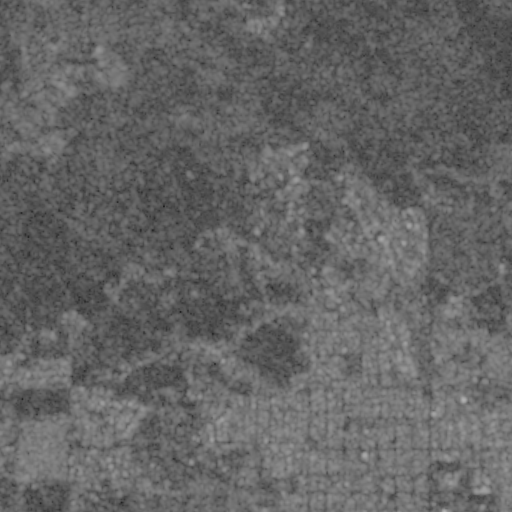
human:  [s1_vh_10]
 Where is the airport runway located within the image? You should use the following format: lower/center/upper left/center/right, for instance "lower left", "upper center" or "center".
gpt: The airport runway is located in the upper right of the image.
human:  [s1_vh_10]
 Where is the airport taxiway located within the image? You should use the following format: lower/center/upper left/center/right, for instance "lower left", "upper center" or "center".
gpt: The airport taxiway is located in the upper right of the image.
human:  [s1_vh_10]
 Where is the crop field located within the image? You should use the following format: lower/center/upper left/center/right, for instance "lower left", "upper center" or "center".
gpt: The crop field is located in the upper right of the image.
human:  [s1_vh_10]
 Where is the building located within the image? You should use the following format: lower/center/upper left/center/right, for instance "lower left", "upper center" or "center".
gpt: The building is located in the right of the image.
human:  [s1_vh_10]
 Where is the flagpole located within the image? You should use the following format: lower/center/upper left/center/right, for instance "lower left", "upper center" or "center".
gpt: The flagpole is located in the upper right of the image.
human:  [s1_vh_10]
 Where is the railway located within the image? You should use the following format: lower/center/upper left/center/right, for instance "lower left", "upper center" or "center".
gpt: The railway is located in the lower right of the image.
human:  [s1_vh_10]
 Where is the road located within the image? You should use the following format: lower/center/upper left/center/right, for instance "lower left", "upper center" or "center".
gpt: There is no road in the image.

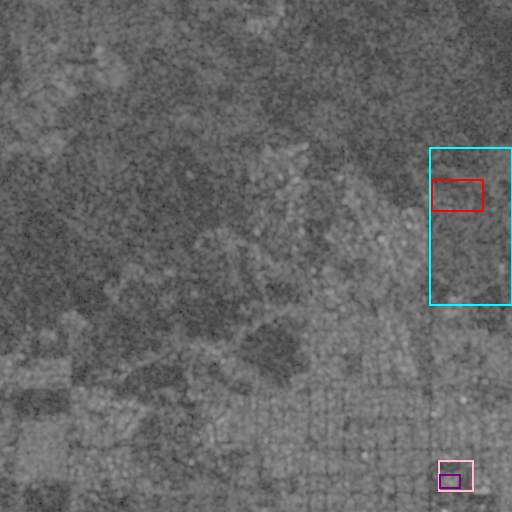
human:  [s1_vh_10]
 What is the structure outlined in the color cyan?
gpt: The structure outlined in cyan is a crop field.
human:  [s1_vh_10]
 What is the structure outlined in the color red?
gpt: The structure outlined in red is a park.
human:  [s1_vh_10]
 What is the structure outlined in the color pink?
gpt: The structure outlined in pink is a parking lot.
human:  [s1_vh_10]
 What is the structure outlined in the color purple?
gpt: The structure outlined in purple is a building.
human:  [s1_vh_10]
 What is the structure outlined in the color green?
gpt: There is no green outline.